Question: So every time I make a website, I have issues with the footer. Now, after some googling, I found the following:
<URL>
I tried to apply it, but it didn't really work out... Instead of the footer staying in the bottom of the page, it just sticks at the bottom of my screen.
This is where the footer sticks:

That is, when I fully scroll to the top of the page, the bottom of google chrome's display on my mac.
This is the HTML I use:
'''
<body>
<div id="wrapper">
<!-- A lot of content -->
</div>
<footer>
</footer>
</body>
'''
And the CSS:
'''
html {
box-sizing: border-box;
height: 100%;
}
body {
margin: 0;
padding: 0;
height: 100%;
width: 100%;
overflow-x: hidden;
background: url(../img/bg.png);
}
#wrapper {
min-height: 100%;
height: auto;
margin: 0 auto -60px;
padding: 0,0,60px;
}
footer {
background-color: #292929;
position: absolute;
bottom: 0;
width: 100%;
height: 60px;
}
'''
So how is it that this footer confuses the bottom of my screen with the bottom of my page?
Thanks.
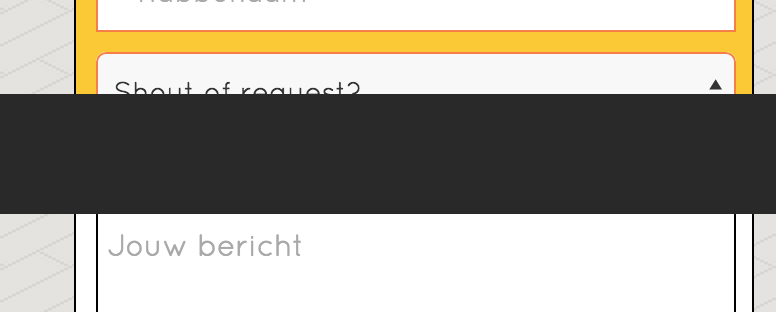
Answer: Why don't you change the footer's 'position' to 'relative' then it will appear at the bottom of the wrapper div.
<URL>